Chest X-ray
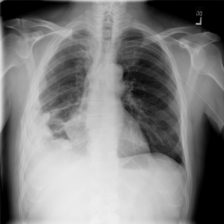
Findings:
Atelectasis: negative
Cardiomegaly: negative
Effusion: positive
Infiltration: negative
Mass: negative
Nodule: positive
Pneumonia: negative
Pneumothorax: negative
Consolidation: negative
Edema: negative
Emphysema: negative
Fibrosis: negative
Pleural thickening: negative
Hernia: negative